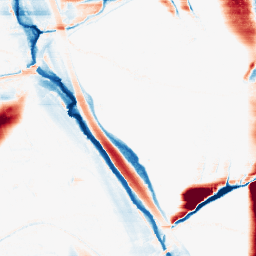
Category: morphological
Decomposition family: morphological_rect
Decomposition parameters: operation: average
width: 50
height: 5
Upsampling method: lanczos
Upsampling parameters: scale: 4
Upsampling scale: 4